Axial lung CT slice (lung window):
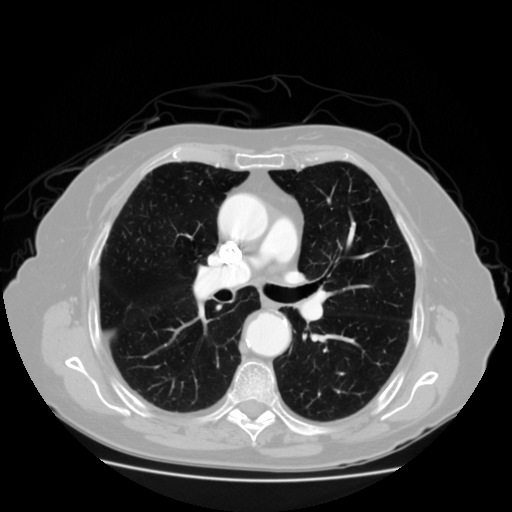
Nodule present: no